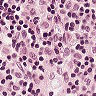
Metastatic tissue present: no